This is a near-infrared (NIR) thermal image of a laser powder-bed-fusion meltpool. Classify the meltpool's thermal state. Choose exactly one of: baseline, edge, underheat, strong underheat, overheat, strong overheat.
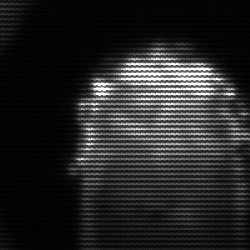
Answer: baseline